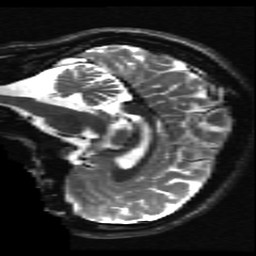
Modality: T2w
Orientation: sagittal
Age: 16
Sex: female
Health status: ill
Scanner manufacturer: ge
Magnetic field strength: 3 T
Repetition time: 7.5 s
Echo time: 0.1007 s